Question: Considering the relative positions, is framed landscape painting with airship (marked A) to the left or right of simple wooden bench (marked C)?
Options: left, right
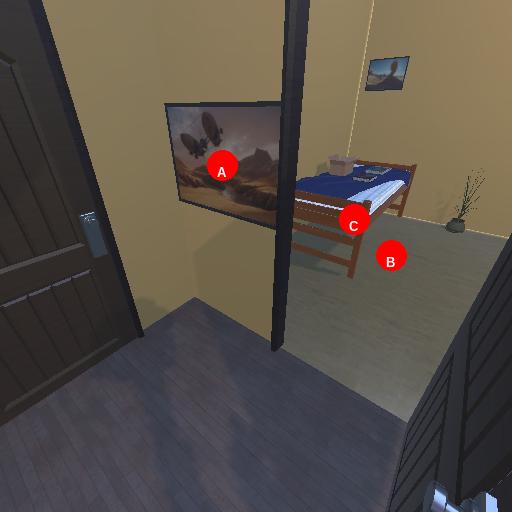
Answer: left